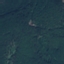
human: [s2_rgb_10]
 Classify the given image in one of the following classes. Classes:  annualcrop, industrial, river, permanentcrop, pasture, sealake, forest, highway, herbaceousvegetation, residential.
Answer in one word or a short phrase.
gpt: Forest